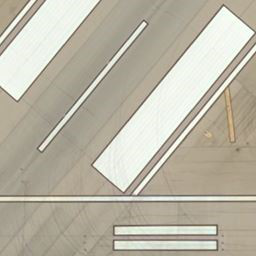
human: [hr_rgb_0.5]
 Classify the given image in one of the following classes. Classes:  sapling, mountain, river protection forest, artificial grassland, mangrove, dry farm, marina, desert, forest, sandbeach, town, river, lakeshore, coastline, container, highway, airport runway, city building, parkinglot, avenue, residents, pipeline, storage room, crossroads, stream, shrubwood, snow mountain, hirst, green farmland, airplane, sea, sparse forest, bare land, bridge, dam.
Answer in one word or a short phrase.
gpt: airport runway